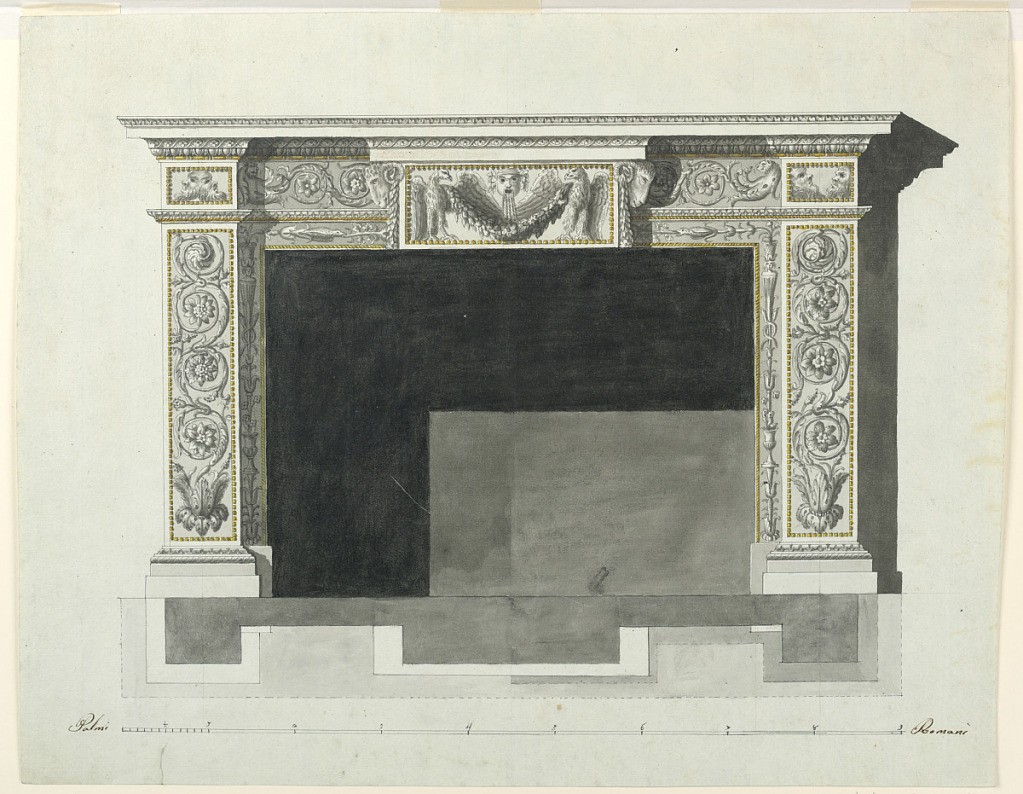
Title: Design for a Chimneypiece
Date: ca. 1800
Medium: Pen and ink, brush and gray, yellow watercolor, graphite on paper
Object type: Drawing
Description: Horizontal rectangle. Design for a chimneypiece intended to be executed in white marble with a small band in gilt bronze. Pillars at the sides, the bodies with rinceaux springing from acanthus calyxes, the capitals with two theatrical masks with alternative sugestions. An inner framing frieze is decorated with grotesque candelabra. The center of the friezes above is projecting: two eagles are in a square supporting a festoon; above, a theatrical mask. At the outsides are two ram's heads with garlands. Above mouldings. The friezes beside the capitals show rinceaux. Below the scale.